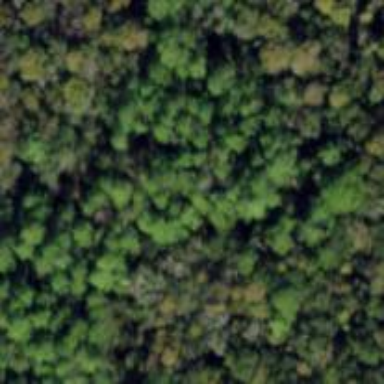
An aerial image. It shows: Forest dominated by needle-leaved trees.